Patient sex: F
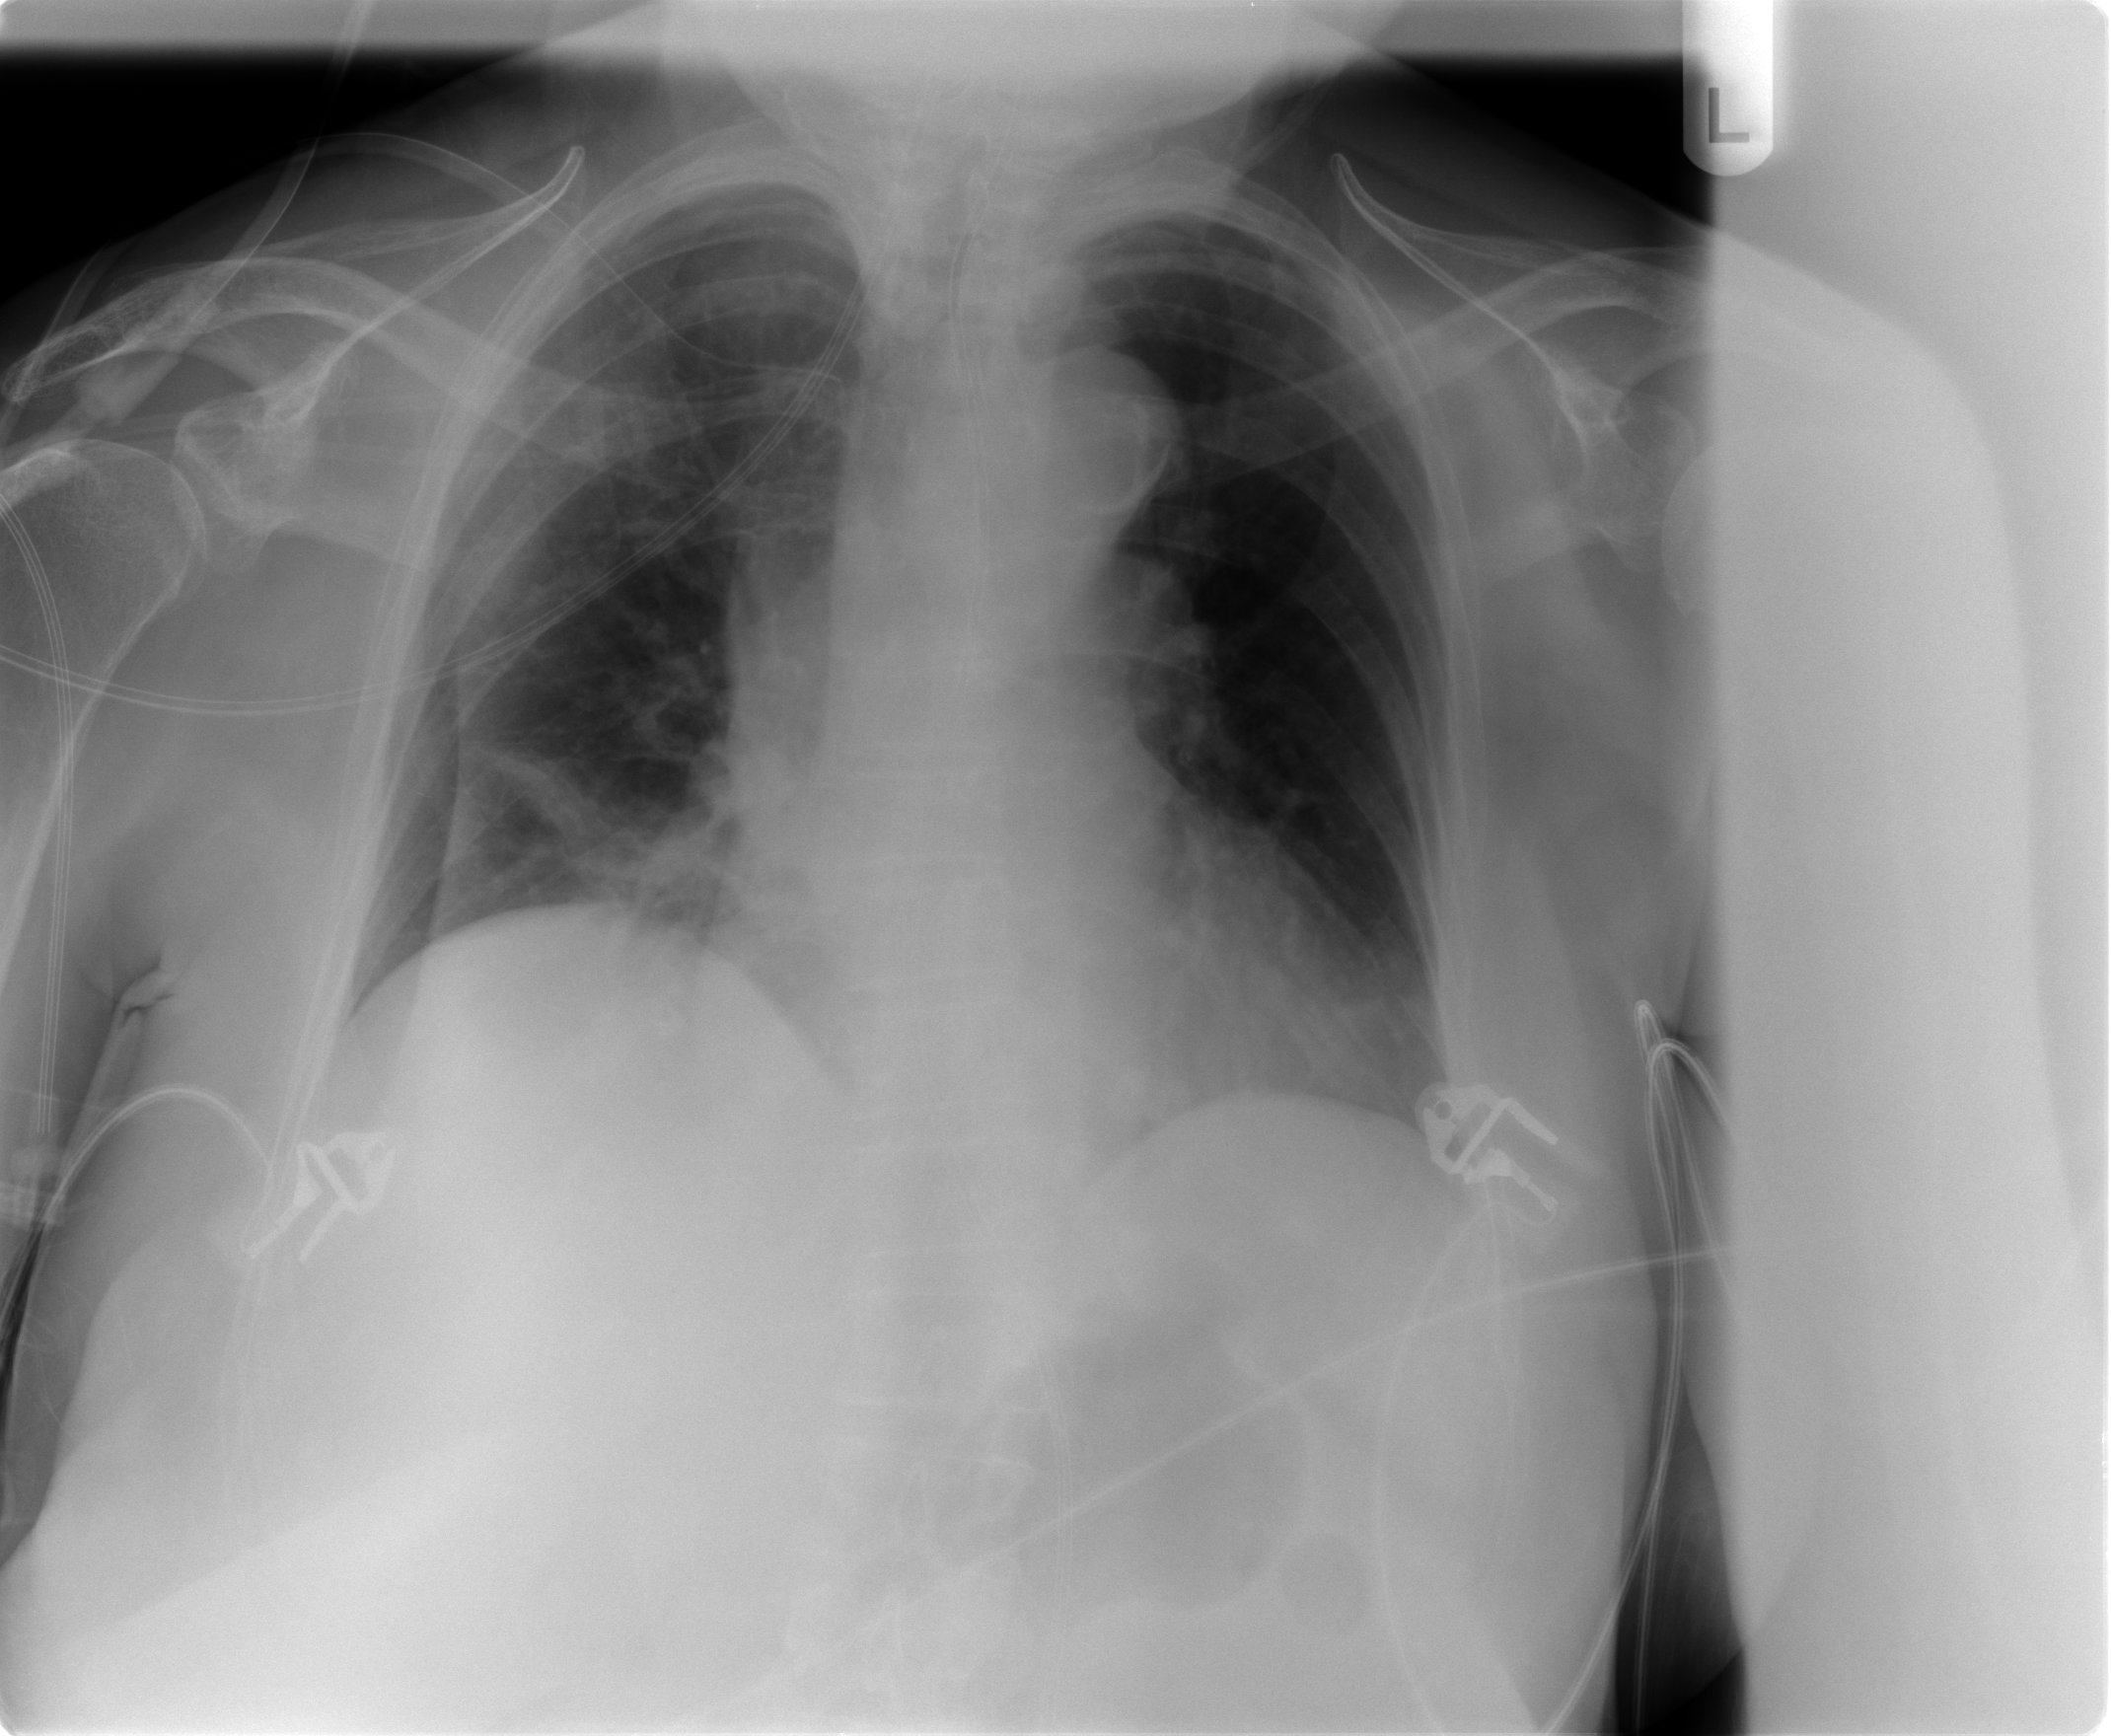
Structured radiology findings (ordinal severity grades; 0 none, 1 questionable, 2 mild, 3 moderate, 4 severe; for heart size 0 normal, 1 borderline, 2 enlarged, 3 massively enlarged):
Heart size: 0
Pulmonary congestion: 0
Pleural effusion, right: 0
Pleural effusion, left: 0
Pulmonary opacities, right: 0
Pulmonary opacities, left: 0
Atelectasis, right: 2
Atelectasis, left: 0